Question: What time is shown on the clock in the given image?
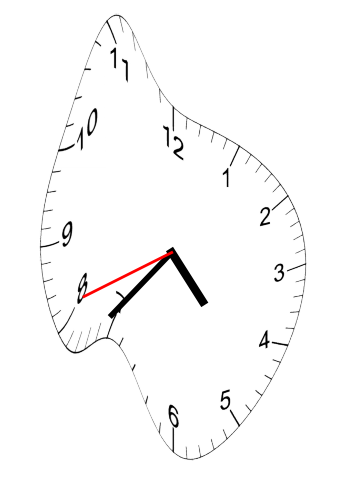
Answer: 04:36:41